Field crop: maize
Growth stage: 2
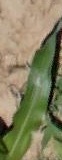
Species: maize